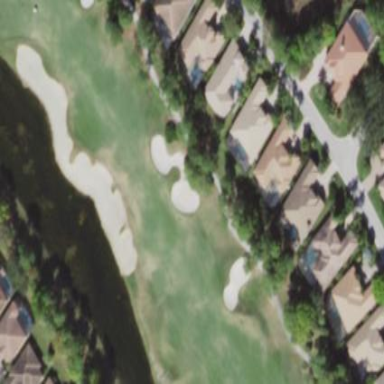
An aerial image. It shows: Scenic golf fairway.